The image is a continuous-wavelet scalogram (time versus scale) of a rotating-machine vibration signal. Based on the visible evidence, which rotor condition applies: normal, misalignment, unbalance, looseness?
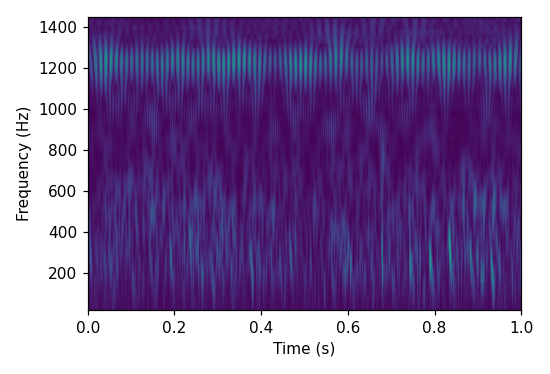
Answer: misalignment